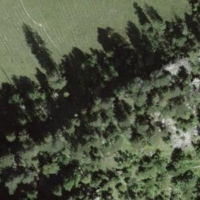
EUNIS habitat code: 43
Species observed at this site:
Geum rivale